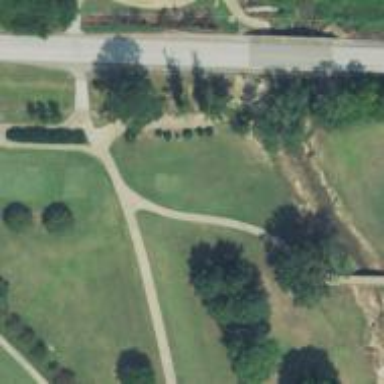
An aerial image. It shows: Path designated for golf carts.